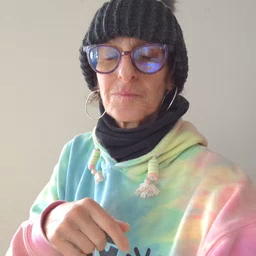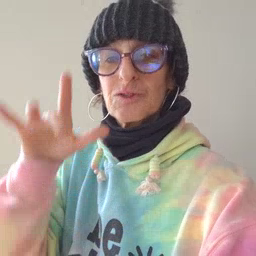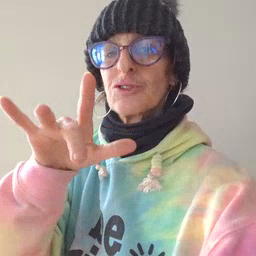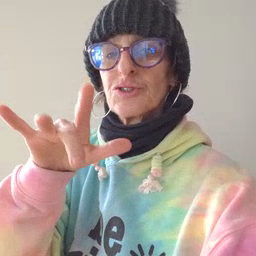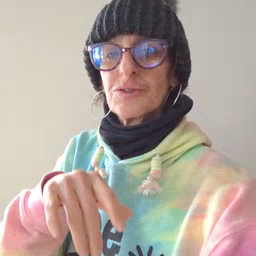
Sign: touch